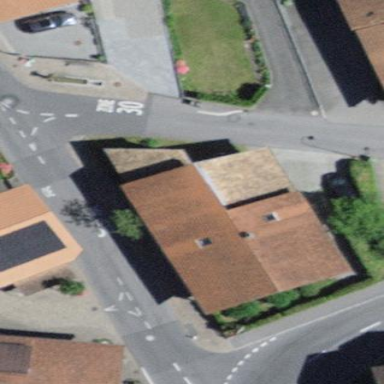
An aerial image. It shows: Residential building.